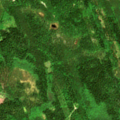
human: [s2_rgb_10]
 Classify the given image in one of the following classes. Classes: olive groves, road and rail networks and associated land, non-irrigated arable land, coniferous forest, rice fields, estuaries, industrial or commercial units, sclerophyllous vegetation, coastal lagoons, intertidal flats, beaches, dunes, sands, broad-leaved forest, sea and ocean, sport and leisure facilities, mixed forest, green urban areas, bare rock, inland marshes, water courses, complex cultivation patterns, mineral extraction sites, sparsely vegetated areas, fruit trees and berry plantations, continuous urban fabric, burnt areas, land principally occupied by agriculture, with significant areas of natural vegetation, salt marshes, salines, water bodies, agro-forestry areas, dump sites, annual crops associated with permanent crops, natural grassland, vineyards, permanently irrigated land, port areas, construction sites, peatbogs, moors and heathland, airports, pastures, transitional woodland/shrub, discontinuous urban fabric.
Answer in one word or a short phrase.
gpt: coniferous forest, mixed forest